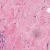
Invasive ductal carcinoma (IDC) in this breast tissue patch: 0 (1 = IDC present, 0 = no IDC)